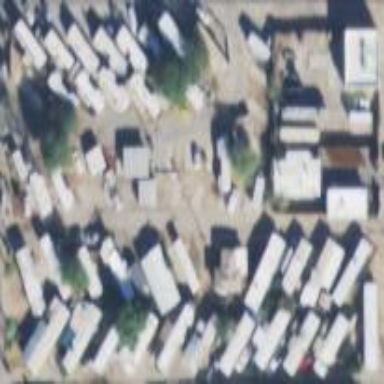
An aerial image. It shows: Residential area designated as trailer park.